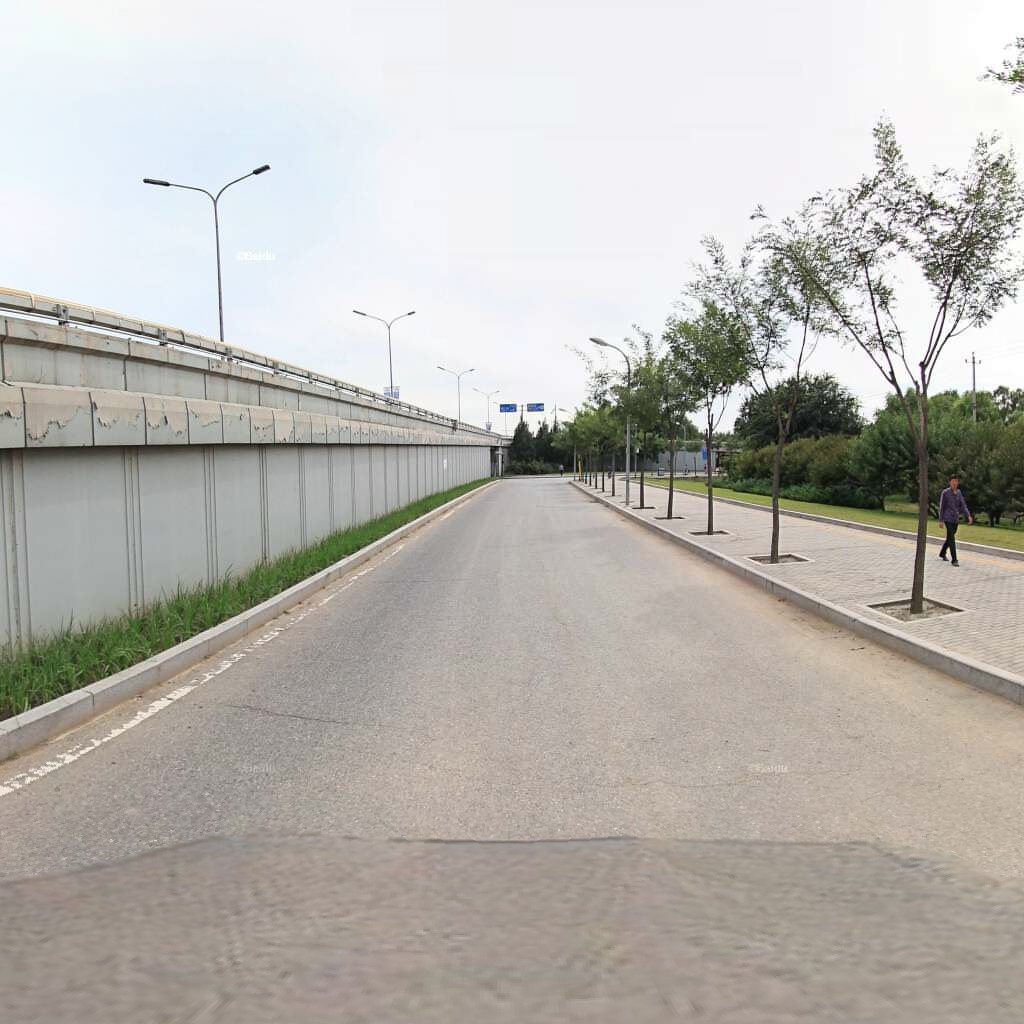
Region: Haidian
Road damage annotations: transverse crack, transverse crack, transverse crack